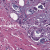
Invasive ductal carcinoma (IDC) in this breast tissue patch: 1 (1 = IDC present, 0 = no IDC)